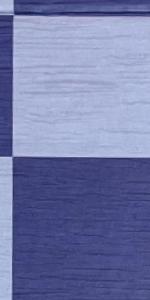
Label: Empty